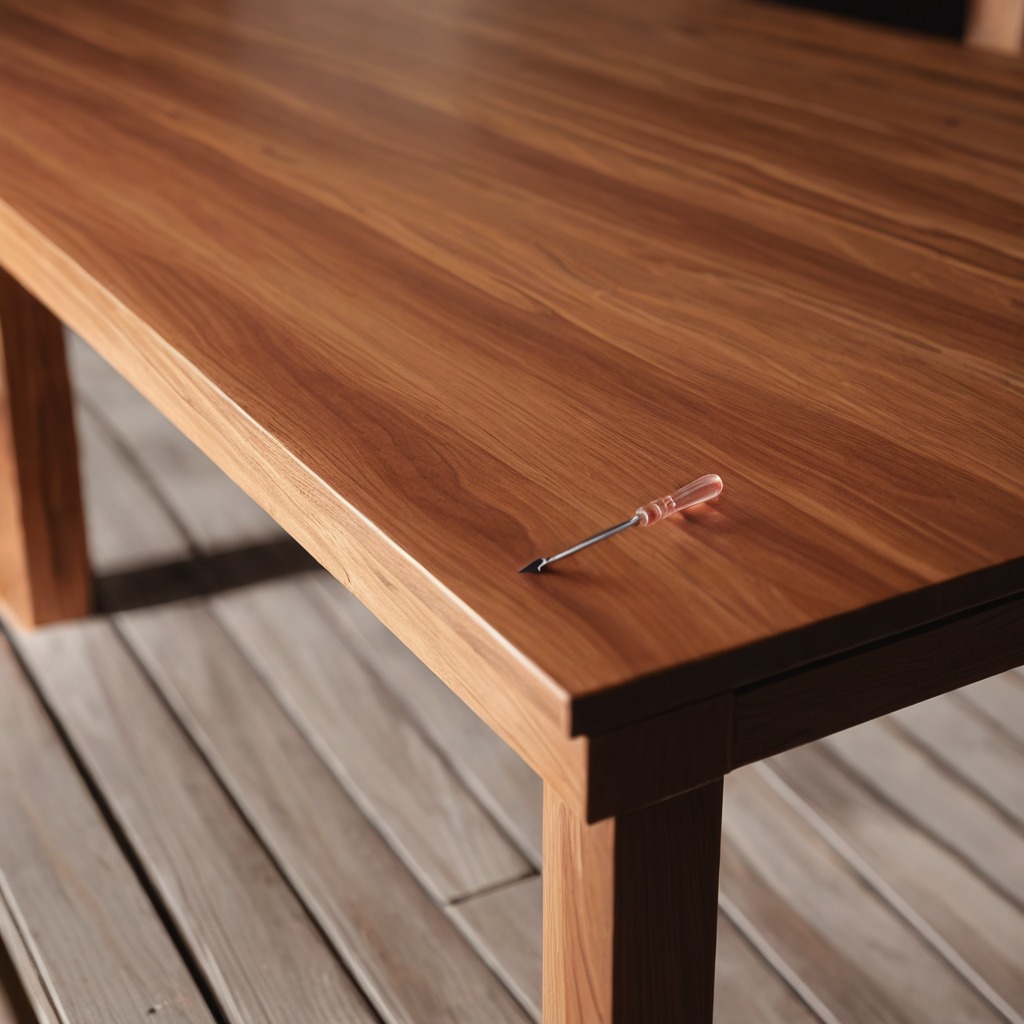
A screwdriver is lying on the wooden table in a carpentry studio.